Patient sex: F
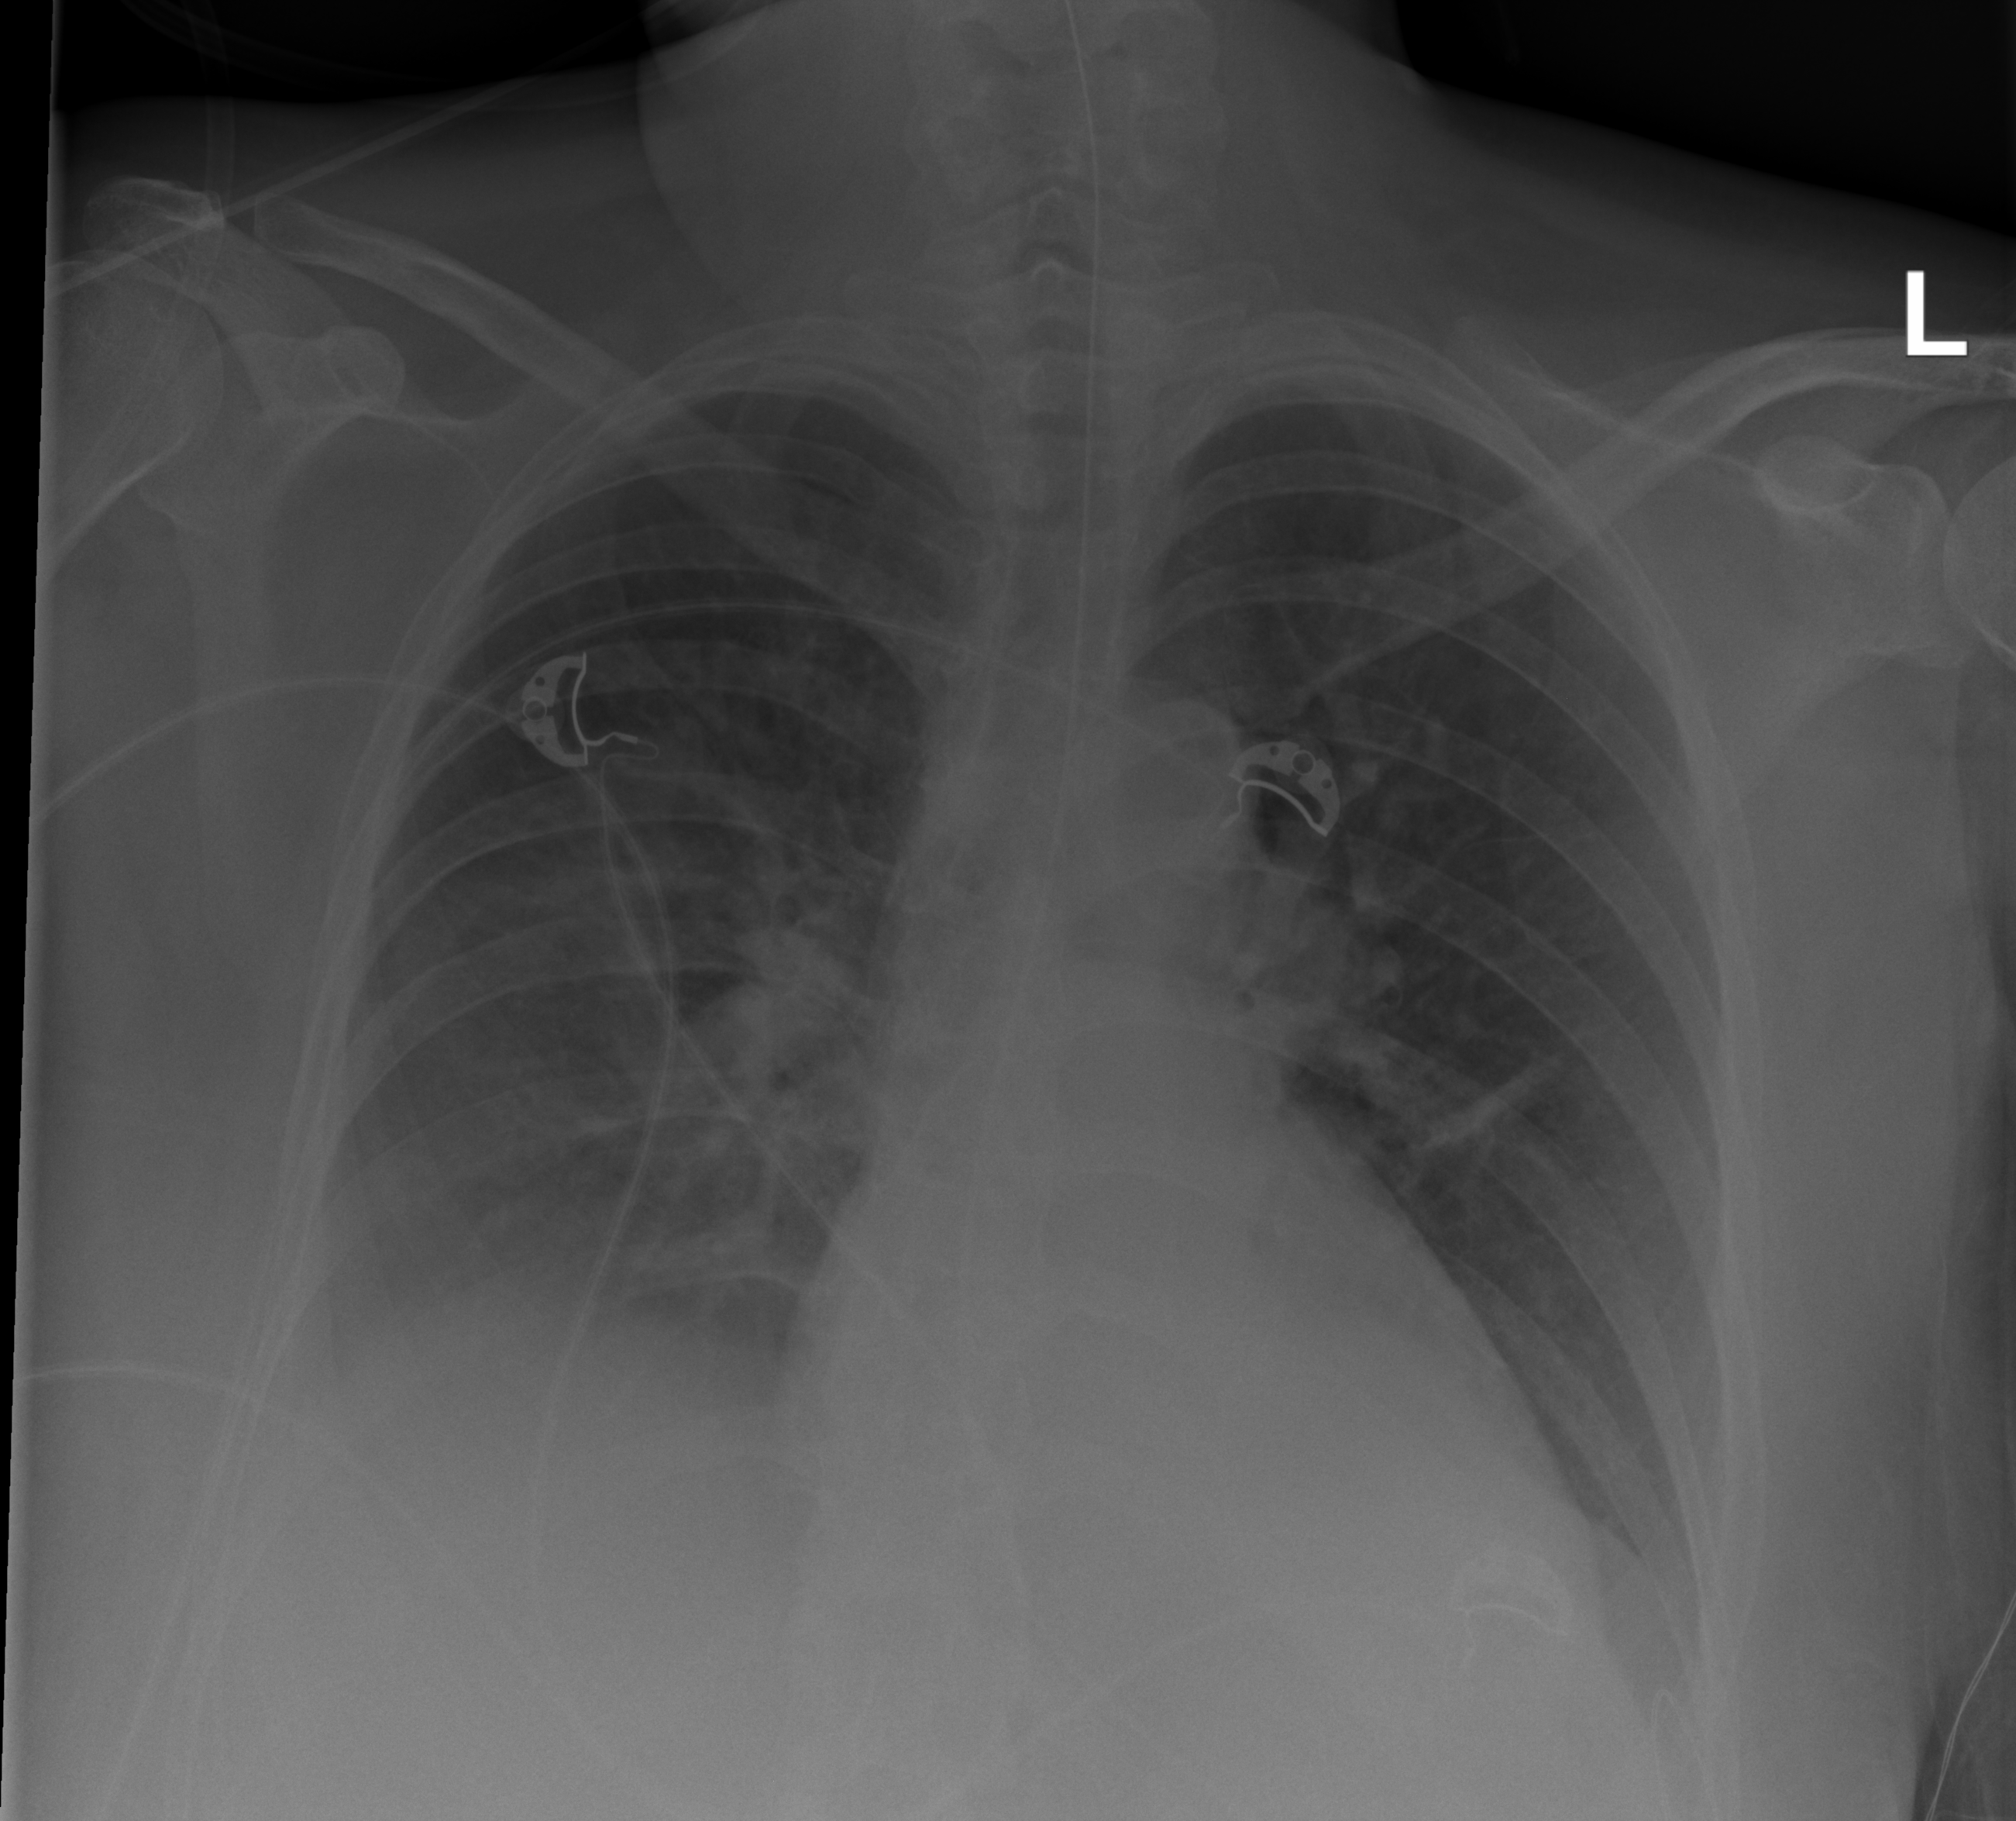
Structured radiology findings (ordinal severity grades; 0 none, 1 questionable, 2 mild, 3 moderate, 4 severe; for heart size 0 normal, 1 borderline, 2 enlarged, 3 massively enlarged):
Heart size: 0
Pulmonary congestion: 2
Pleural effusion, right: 3
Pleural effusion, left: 2
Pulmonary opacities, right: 0
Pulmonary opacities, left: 0
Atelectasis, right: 2
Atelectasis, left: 2